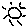
Label: sun